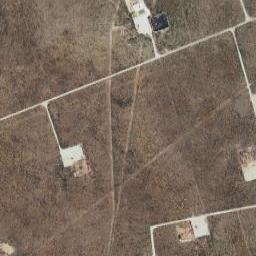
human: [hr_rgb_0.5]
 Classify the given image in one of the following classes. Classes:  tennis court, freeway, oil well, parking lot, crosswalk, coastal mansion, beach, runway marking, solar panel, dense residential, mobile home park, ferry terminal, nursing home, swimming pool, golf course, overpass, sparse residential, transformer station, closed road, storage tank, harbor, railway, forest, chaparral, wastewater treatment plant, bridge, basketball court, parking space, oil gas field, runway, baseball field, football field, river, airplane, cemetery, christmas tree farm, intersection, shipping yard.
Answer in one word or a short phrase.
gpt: oil gas field